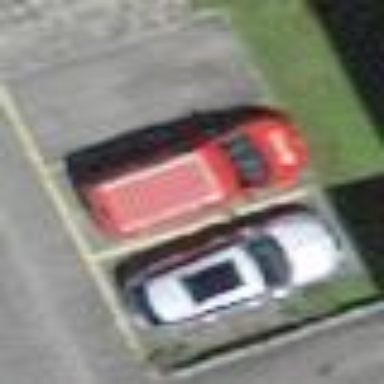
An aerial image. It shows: Street-side parking area.